Aerial crown-view tile of a tropical tree (Barro Colorado Island, Panama), acquired 20250818:
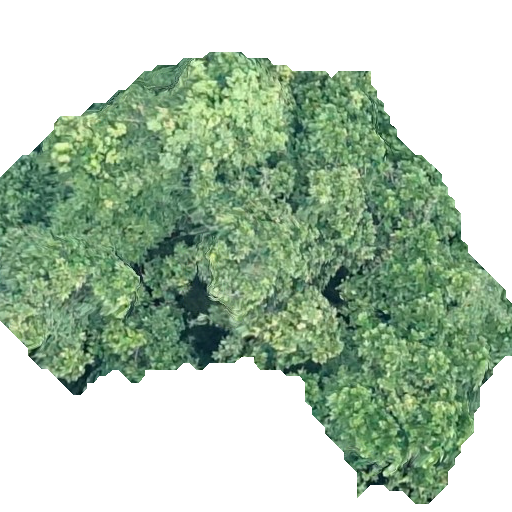
Species: Anacardium excelsum
GBIF accepted scientific name: Anacardium excelsum
Crown area: 209.497 m²